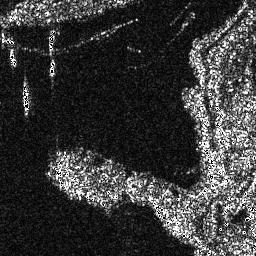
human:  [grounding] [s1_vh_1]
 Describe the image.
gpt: In the satellite image, there is  <ref>3 small ship </ref> <box>[[2, 18, 6, 26, 0], [18, 10, 21, 21, 0], [18, 22, 21, 29, 0]]</box> located at top left,  <ref>1 small ship </ref> <box>[[7, 30, 11, 45, 0]]</box> located at left.